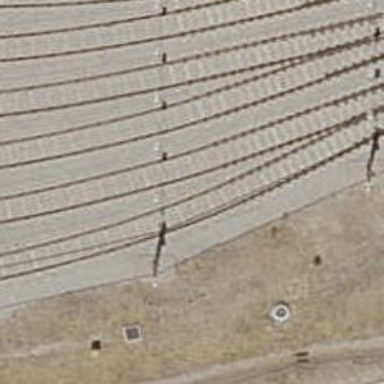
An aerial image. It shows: Yard with electrified contact line.